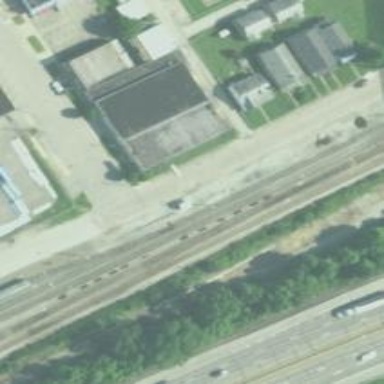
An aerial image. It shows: Railway yard used for servicing trains.